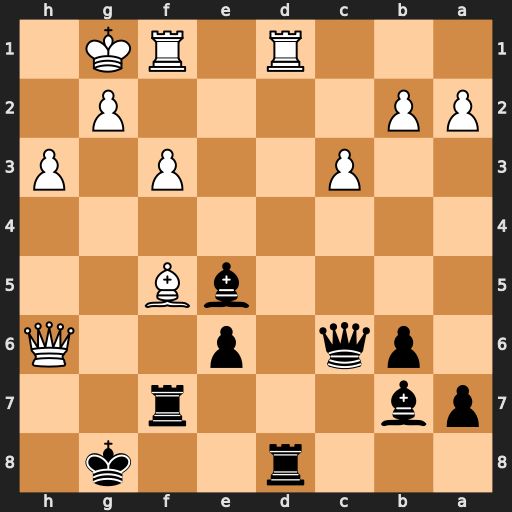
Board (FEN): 3r2k1/pb3r2/1pq1p2Q/4bB2/8/2P2P1P/PP4P1/3R1RK1
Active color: b
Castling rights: -
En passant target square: -
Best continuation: Rxd1 Rxd1 Rxf5 Rd8+ Kf7